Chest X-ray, AP view. Patient: 55 years old, sex F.
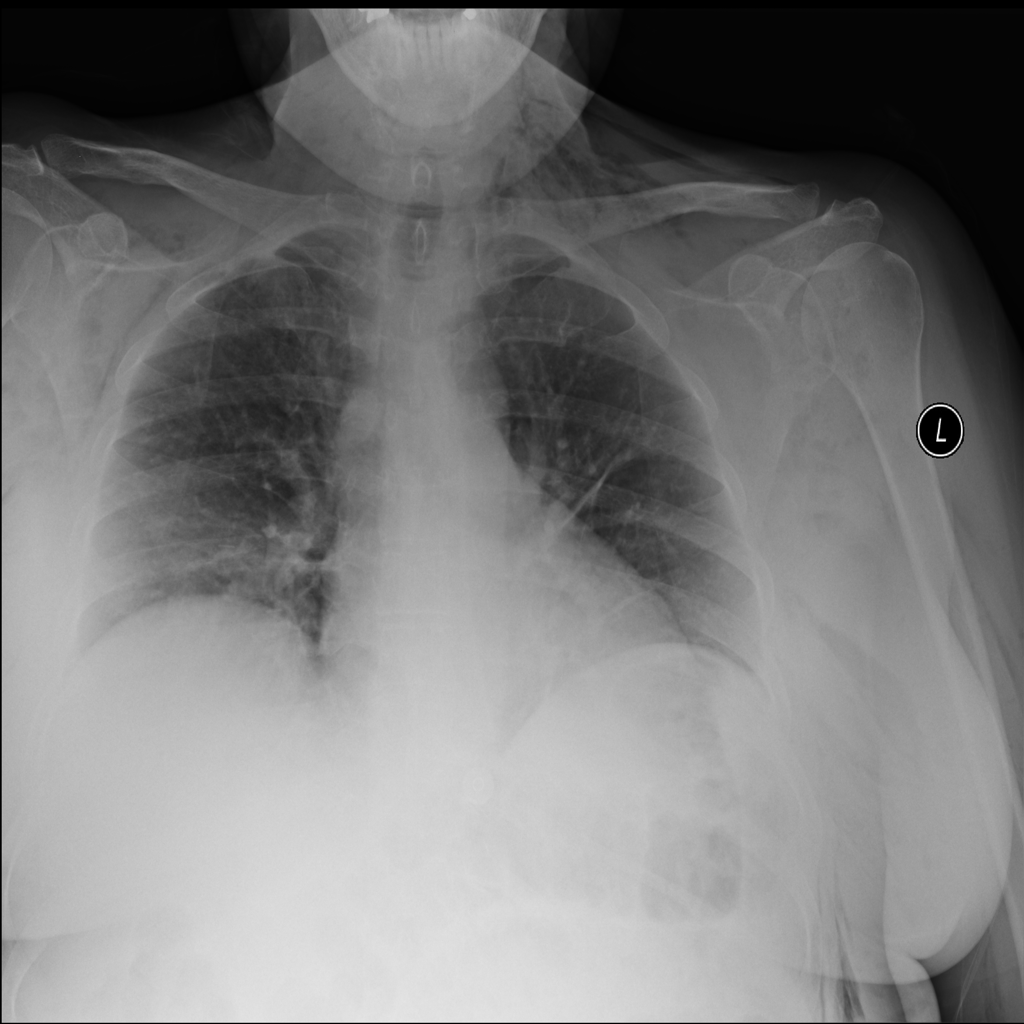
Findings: Atelectasis